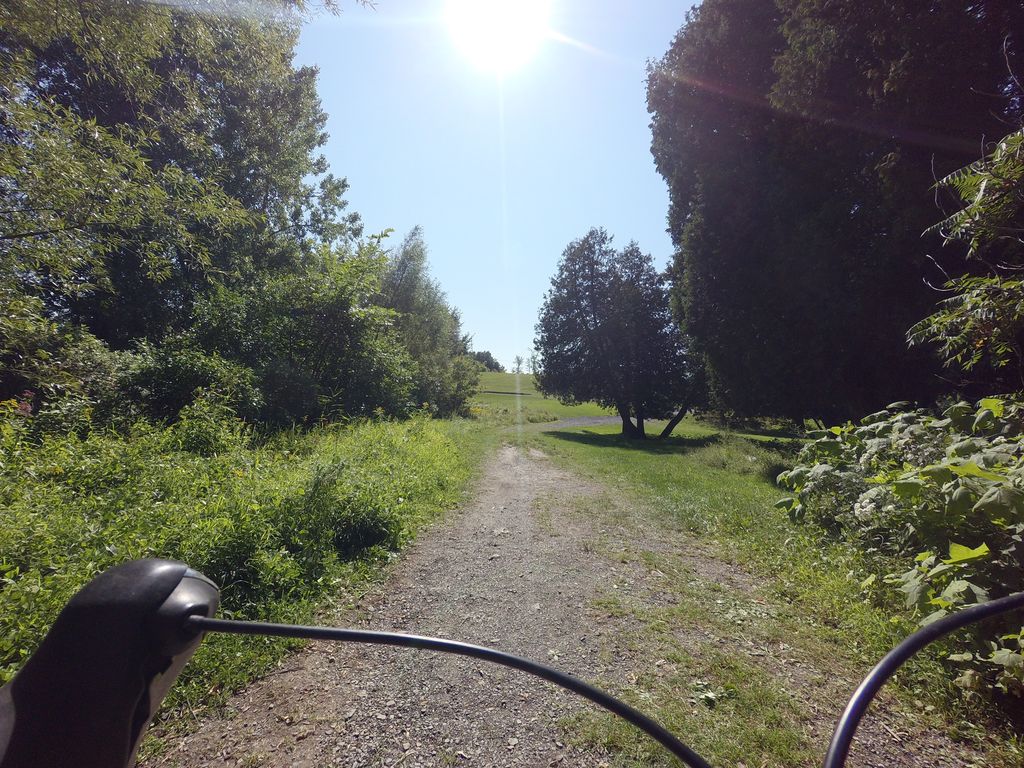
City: ottawa-gatineau